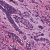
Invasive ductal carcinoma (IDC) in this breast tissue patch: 1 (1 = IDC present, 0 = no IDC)